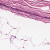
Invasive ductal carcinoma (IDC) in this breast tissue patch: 0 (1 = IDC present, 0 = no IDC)